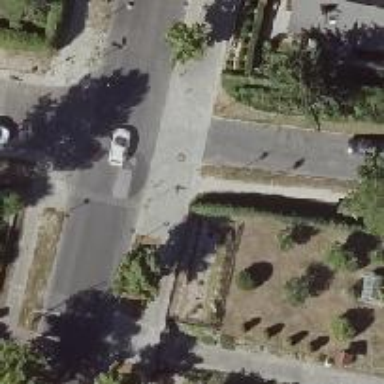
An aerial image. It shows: Residential road.